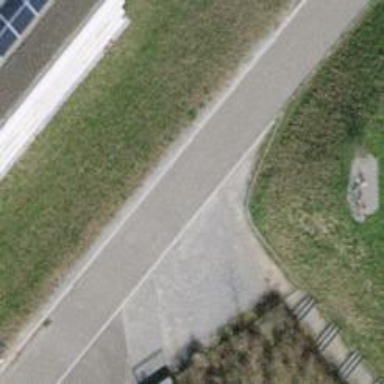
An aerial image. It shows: Road with steps.